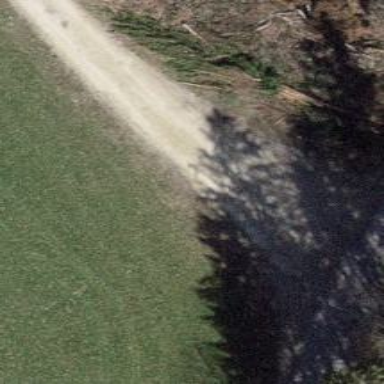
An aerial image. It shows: Gravel track.